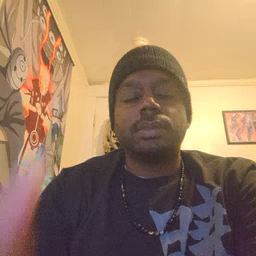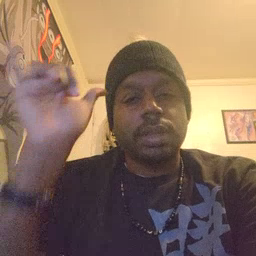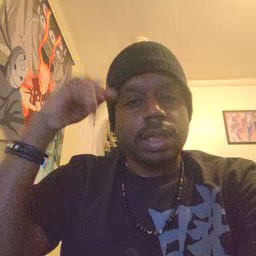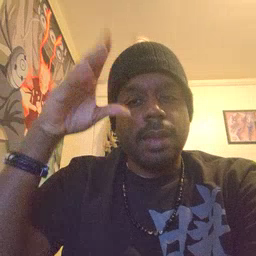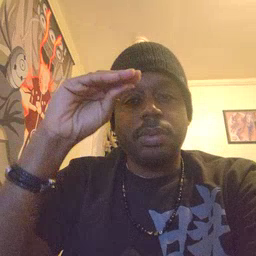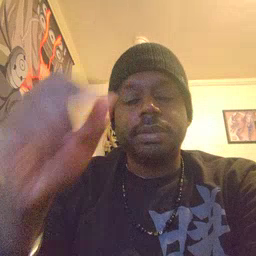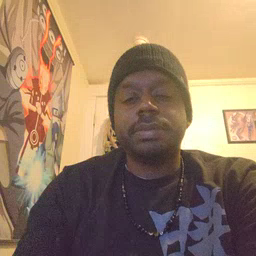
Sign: cowboy